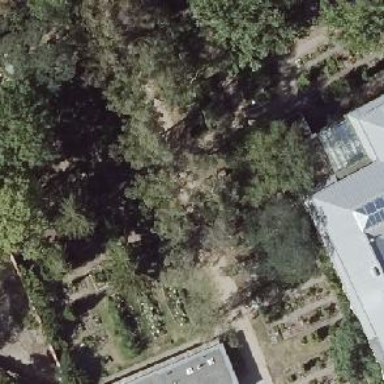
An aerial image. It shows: Historic tomb in cemetery.